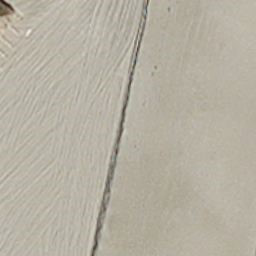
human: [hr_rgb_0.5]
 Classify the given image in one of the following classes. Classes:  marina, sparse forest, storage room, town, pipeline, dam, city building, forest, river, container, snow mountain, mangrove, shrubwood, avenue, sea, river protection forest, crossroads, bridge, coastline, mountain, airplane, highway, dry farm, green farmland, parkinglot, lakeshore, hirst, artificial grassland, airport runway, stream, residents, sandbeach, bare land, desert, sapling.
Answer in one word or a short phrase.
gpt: sandbeach